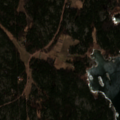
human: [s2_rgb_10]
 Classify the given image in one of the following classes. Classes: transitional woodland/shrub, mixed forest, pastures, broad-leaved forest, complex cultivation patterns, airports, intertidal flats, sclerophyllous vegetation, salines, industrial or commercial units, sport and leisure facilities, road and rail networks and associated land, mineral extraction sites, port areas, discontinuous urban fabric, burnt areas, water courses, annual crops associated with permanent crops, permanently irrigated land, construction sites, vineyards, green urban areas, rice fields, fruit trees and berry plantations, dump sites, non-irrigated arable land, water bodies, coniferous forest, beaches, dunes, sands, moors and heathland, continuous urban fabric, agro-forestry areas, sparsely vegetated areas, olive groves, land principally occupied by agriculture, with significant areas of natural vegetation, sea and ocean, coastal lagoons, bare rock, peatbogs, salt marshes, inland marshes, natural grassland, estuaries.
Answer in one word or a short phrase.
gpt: broad-leaved forest, mixed forest, sea and ocean